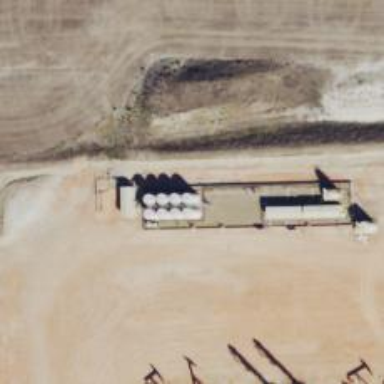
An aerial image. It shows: Storage tank with man-made structure.